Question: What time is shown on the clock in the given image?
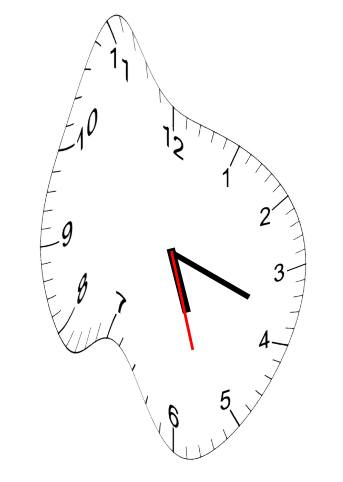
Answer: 05:18:27